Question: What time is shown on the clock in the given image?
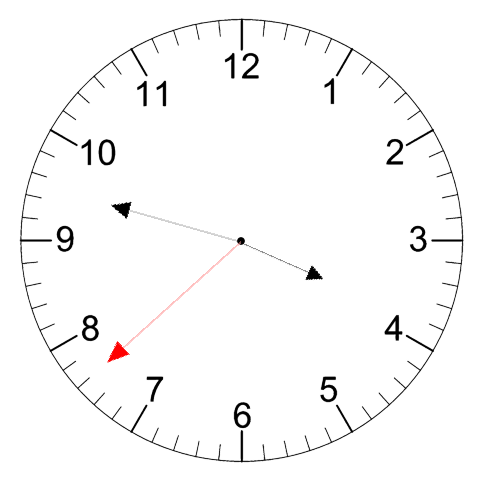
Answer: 03:47:38